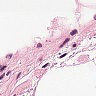
Metastatic tissue present: no